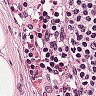
Metastatic tissue present: no